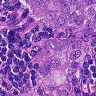
Metastatic tissue present: yes